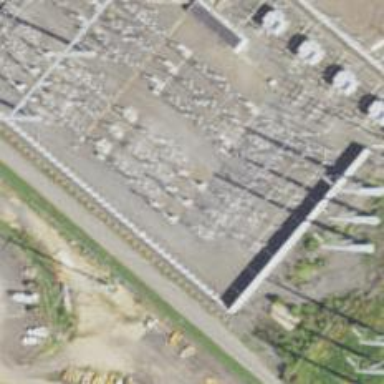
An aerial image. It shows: Switch for power supply.